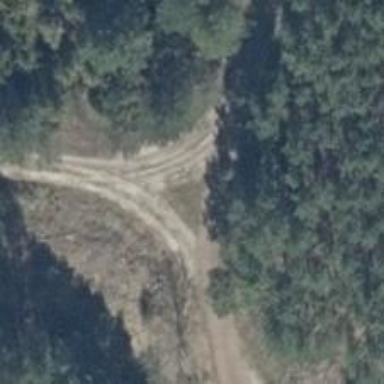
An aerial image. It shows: Dirt track road with grade 4 track type.